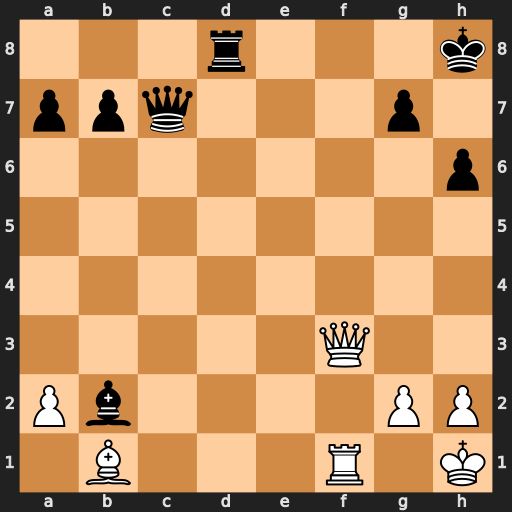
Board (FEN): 3r3k/ppq3p1/7p/8/8/5Q2/Pb4PP/1B3R1K
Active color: w
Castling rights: -
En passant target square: -
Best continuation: Qf8+ Rxf8 Rxf8#